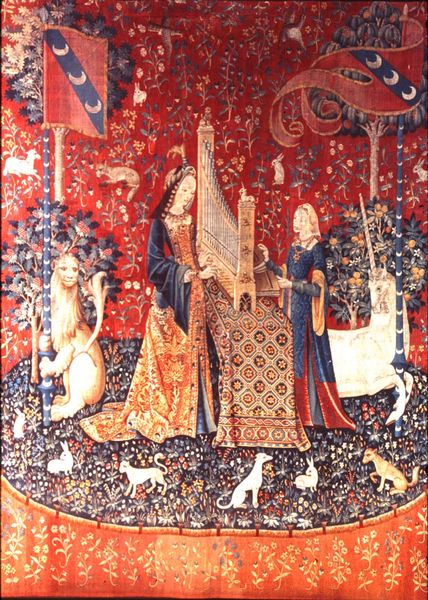
Titel: Die Dame mit dem Einhorn, la Dame à la Licorne; Die fünf Sinne
Institution: Paris, Musée de Cluny
Schlagwörter: blau, bäume, frauen, blumen, kleid, kleider, tisch, hund, hunde, rot, tier, tiere, wiese, muster, teppich, instrument, stickerei, musik, wald, früchte, garten, hase, hasen, fahnen, fahne, flagge, banner, spielen, wandteppich, paradies, gefäß, halbmond, wappen, mittelalter, löwe, saiteninstrument, harfe, gewebe, einhorn, webstuhl, monde, fahen, bnner